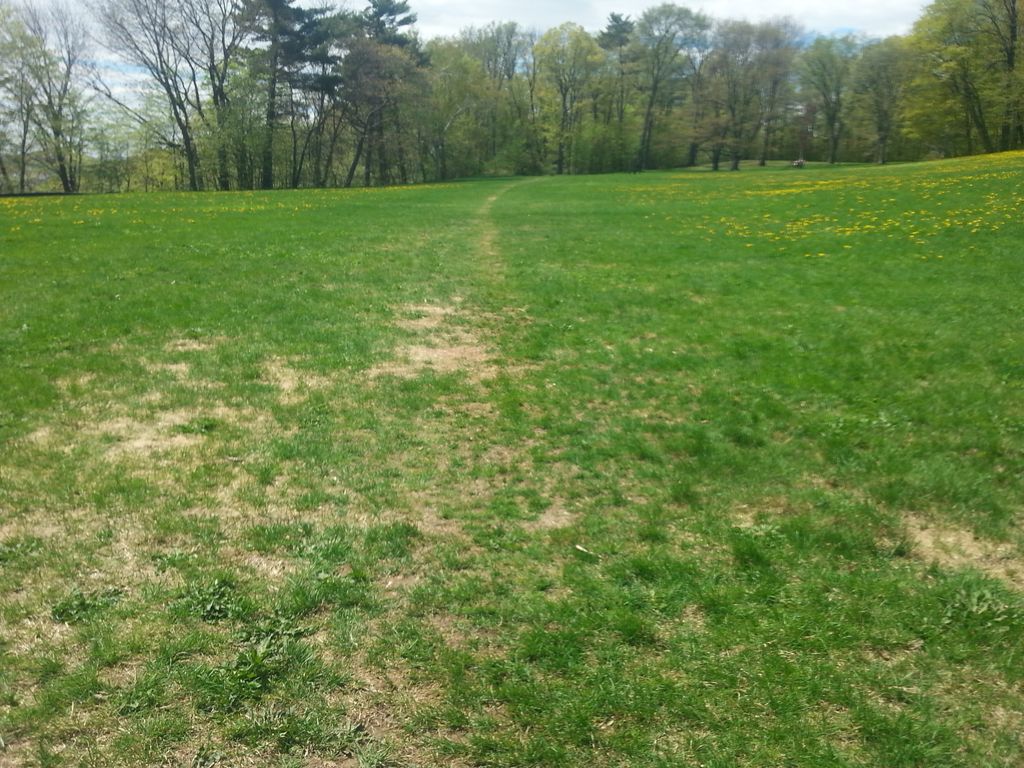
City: quebec_city